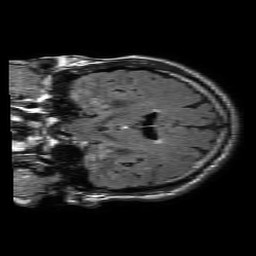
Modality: FLAIR
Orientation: coronal
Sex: male
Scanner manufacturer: philips
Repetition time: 11 s
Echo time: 0.125 s